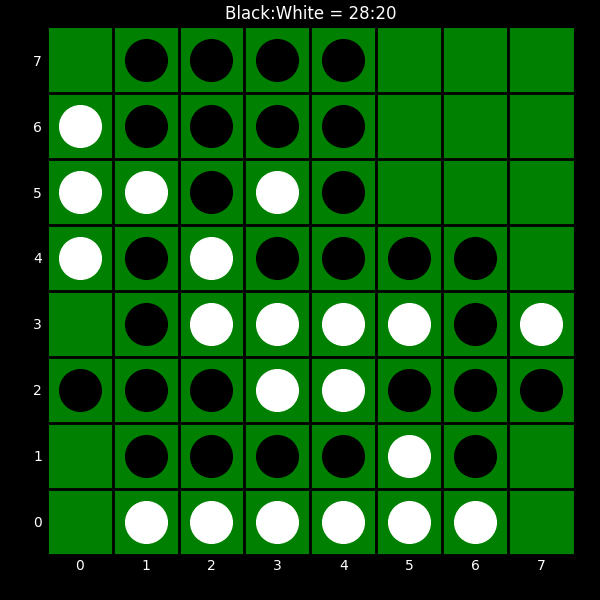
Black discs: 28
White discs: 20